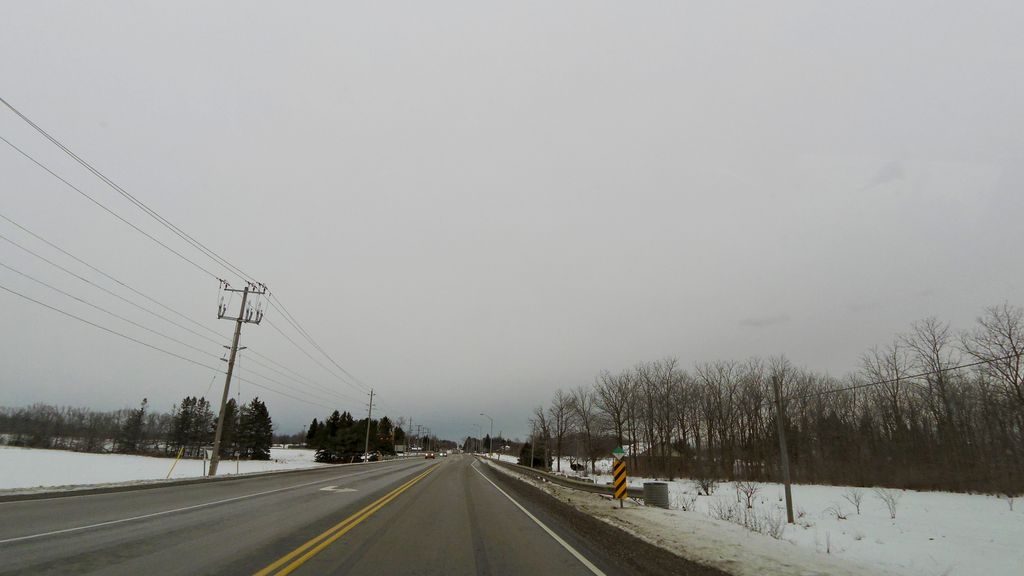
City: hamilton